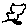
Label: cat